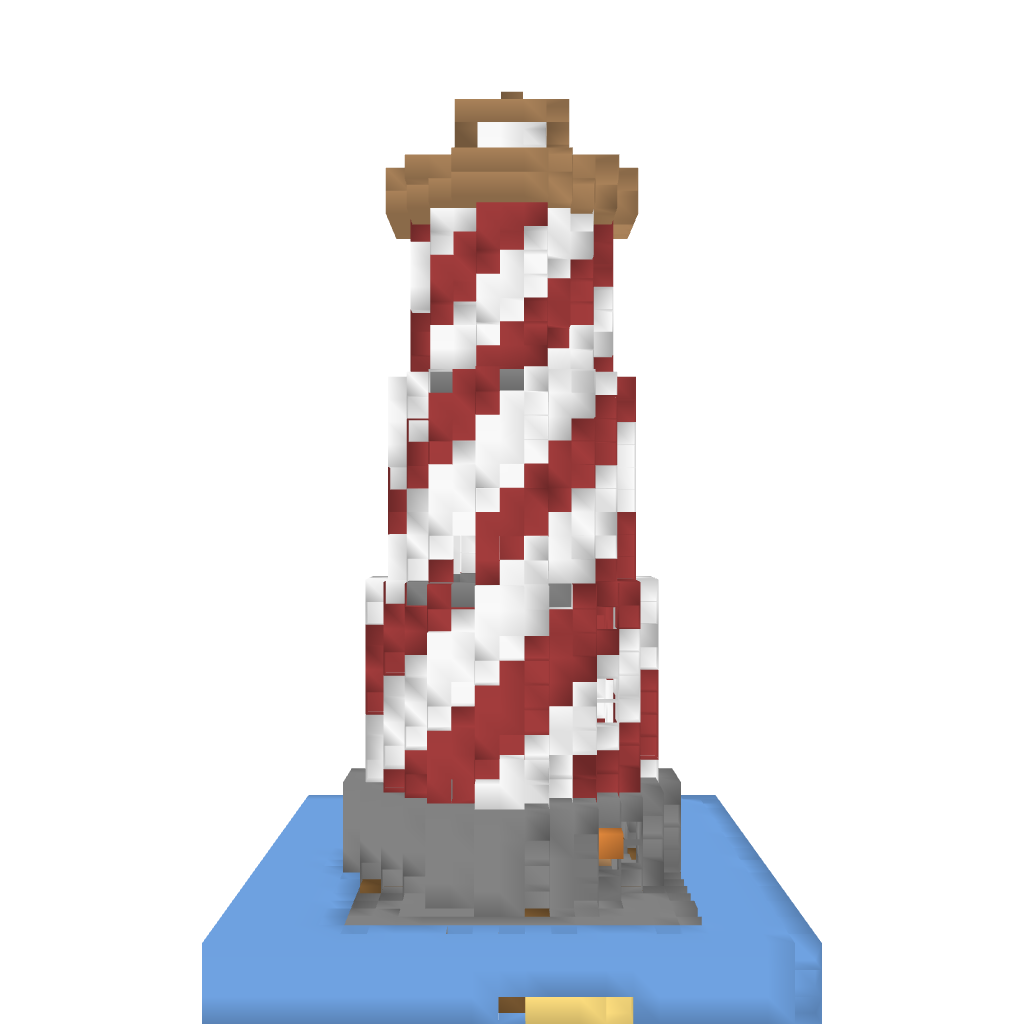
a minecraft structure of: Small lighthouse high quality